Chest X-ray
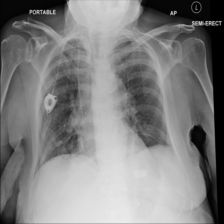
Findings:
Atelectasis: negative
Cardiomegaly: negative
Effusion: negative
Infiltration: negative
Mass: negative
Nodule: negative
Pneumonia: negative
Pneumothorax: negative
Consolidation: negative
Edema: negative
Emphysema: negative
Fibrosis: negative
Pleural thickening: negative
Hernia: negative